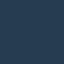
Land use / land cover class: SeaLake